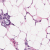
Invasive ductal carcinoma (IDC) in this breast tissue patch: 0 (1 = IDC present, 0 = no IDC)